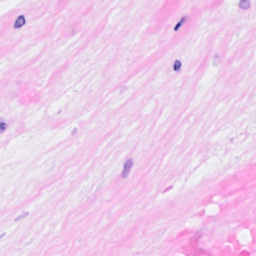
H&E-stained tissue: Breast